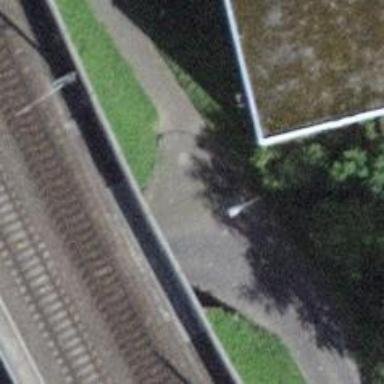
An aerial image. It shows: Bridge with noise barrier wall.